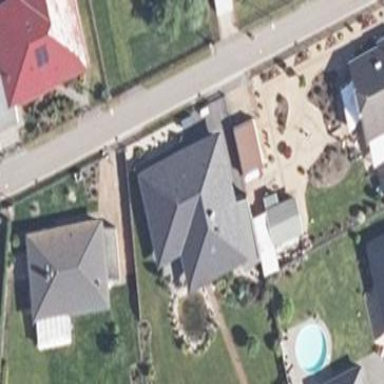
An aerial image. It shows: Detached building with hipped roof.